Question: I'm reading (Michael McMillan).
In , I found code snippet that take parameter in constructor but creating object without passing anything.

Is that possible?
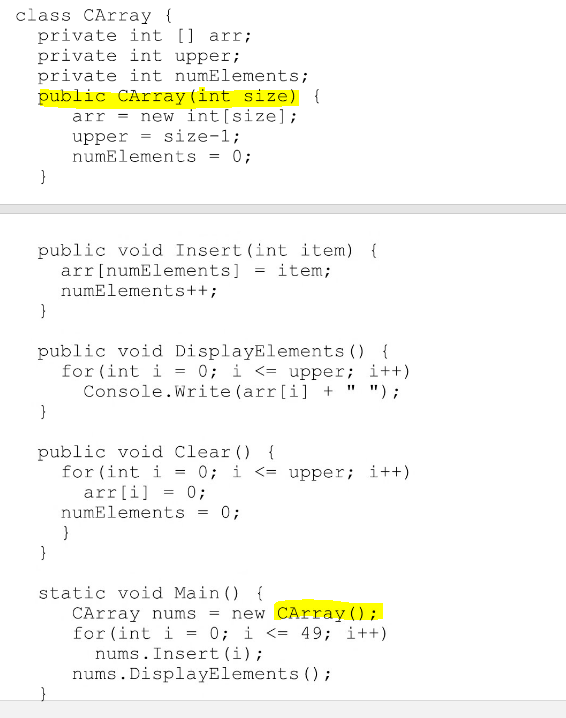
Answer: There could a few possibilities:
- - '''
public CArray(int size)
{
// Implementation.
}
public CArray()
{
// Other implementation.
}
'''
- '''
public CArray(int size = 8)
{
// Implementation.
}
'''
---
Even though the code provided in the question will not compile 'as is' (without one of the 3 explanations - there is a way to create with no constructor call at all using 'System.Runtime.Serialization.FormatterServices':
'''
class SomeType
{
int mVariable;
public SomeType(int size)
{
mVariable = size;
}
}
static void Main(string[] args)
{
Type someType = typeof(SomeType);
SomeType instance = (SomeType)FormatterServices.GetUninitializedObject(someType);
// instance.mVariable = 0;
}
'''
Keep in mind that this method is slow and unsafe since you may use the 'class' in a way its developer didn't mean you to and manually override the constructor, hence and not for general initialization.